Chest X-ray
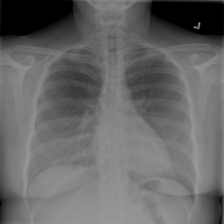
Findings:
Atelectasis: negative
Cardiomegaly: negative
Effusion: negative
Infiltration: negative
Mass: negative
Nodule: negative
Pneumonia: negative
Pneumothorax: negative
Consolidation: negative
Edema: negative
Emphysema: negative
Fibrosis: negative
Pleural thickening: negative
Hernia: negative